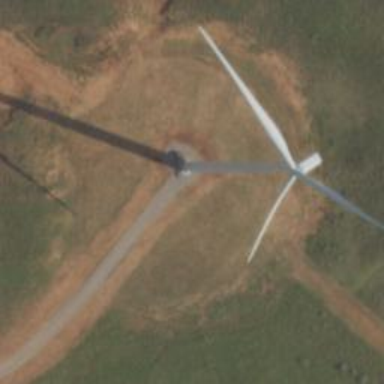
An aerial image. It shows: Wind turbine generator powered by wind.